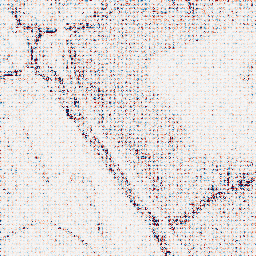
Category: wavelet
Decomposition family: wavelet_dwt
Decomposition parameters: wavelet: db4
level: 1
Upsampling method: sinc_blackman
Upsampling parameters: scale: 8
kernel_size: 8
Upsampling scale: 8